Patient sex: M
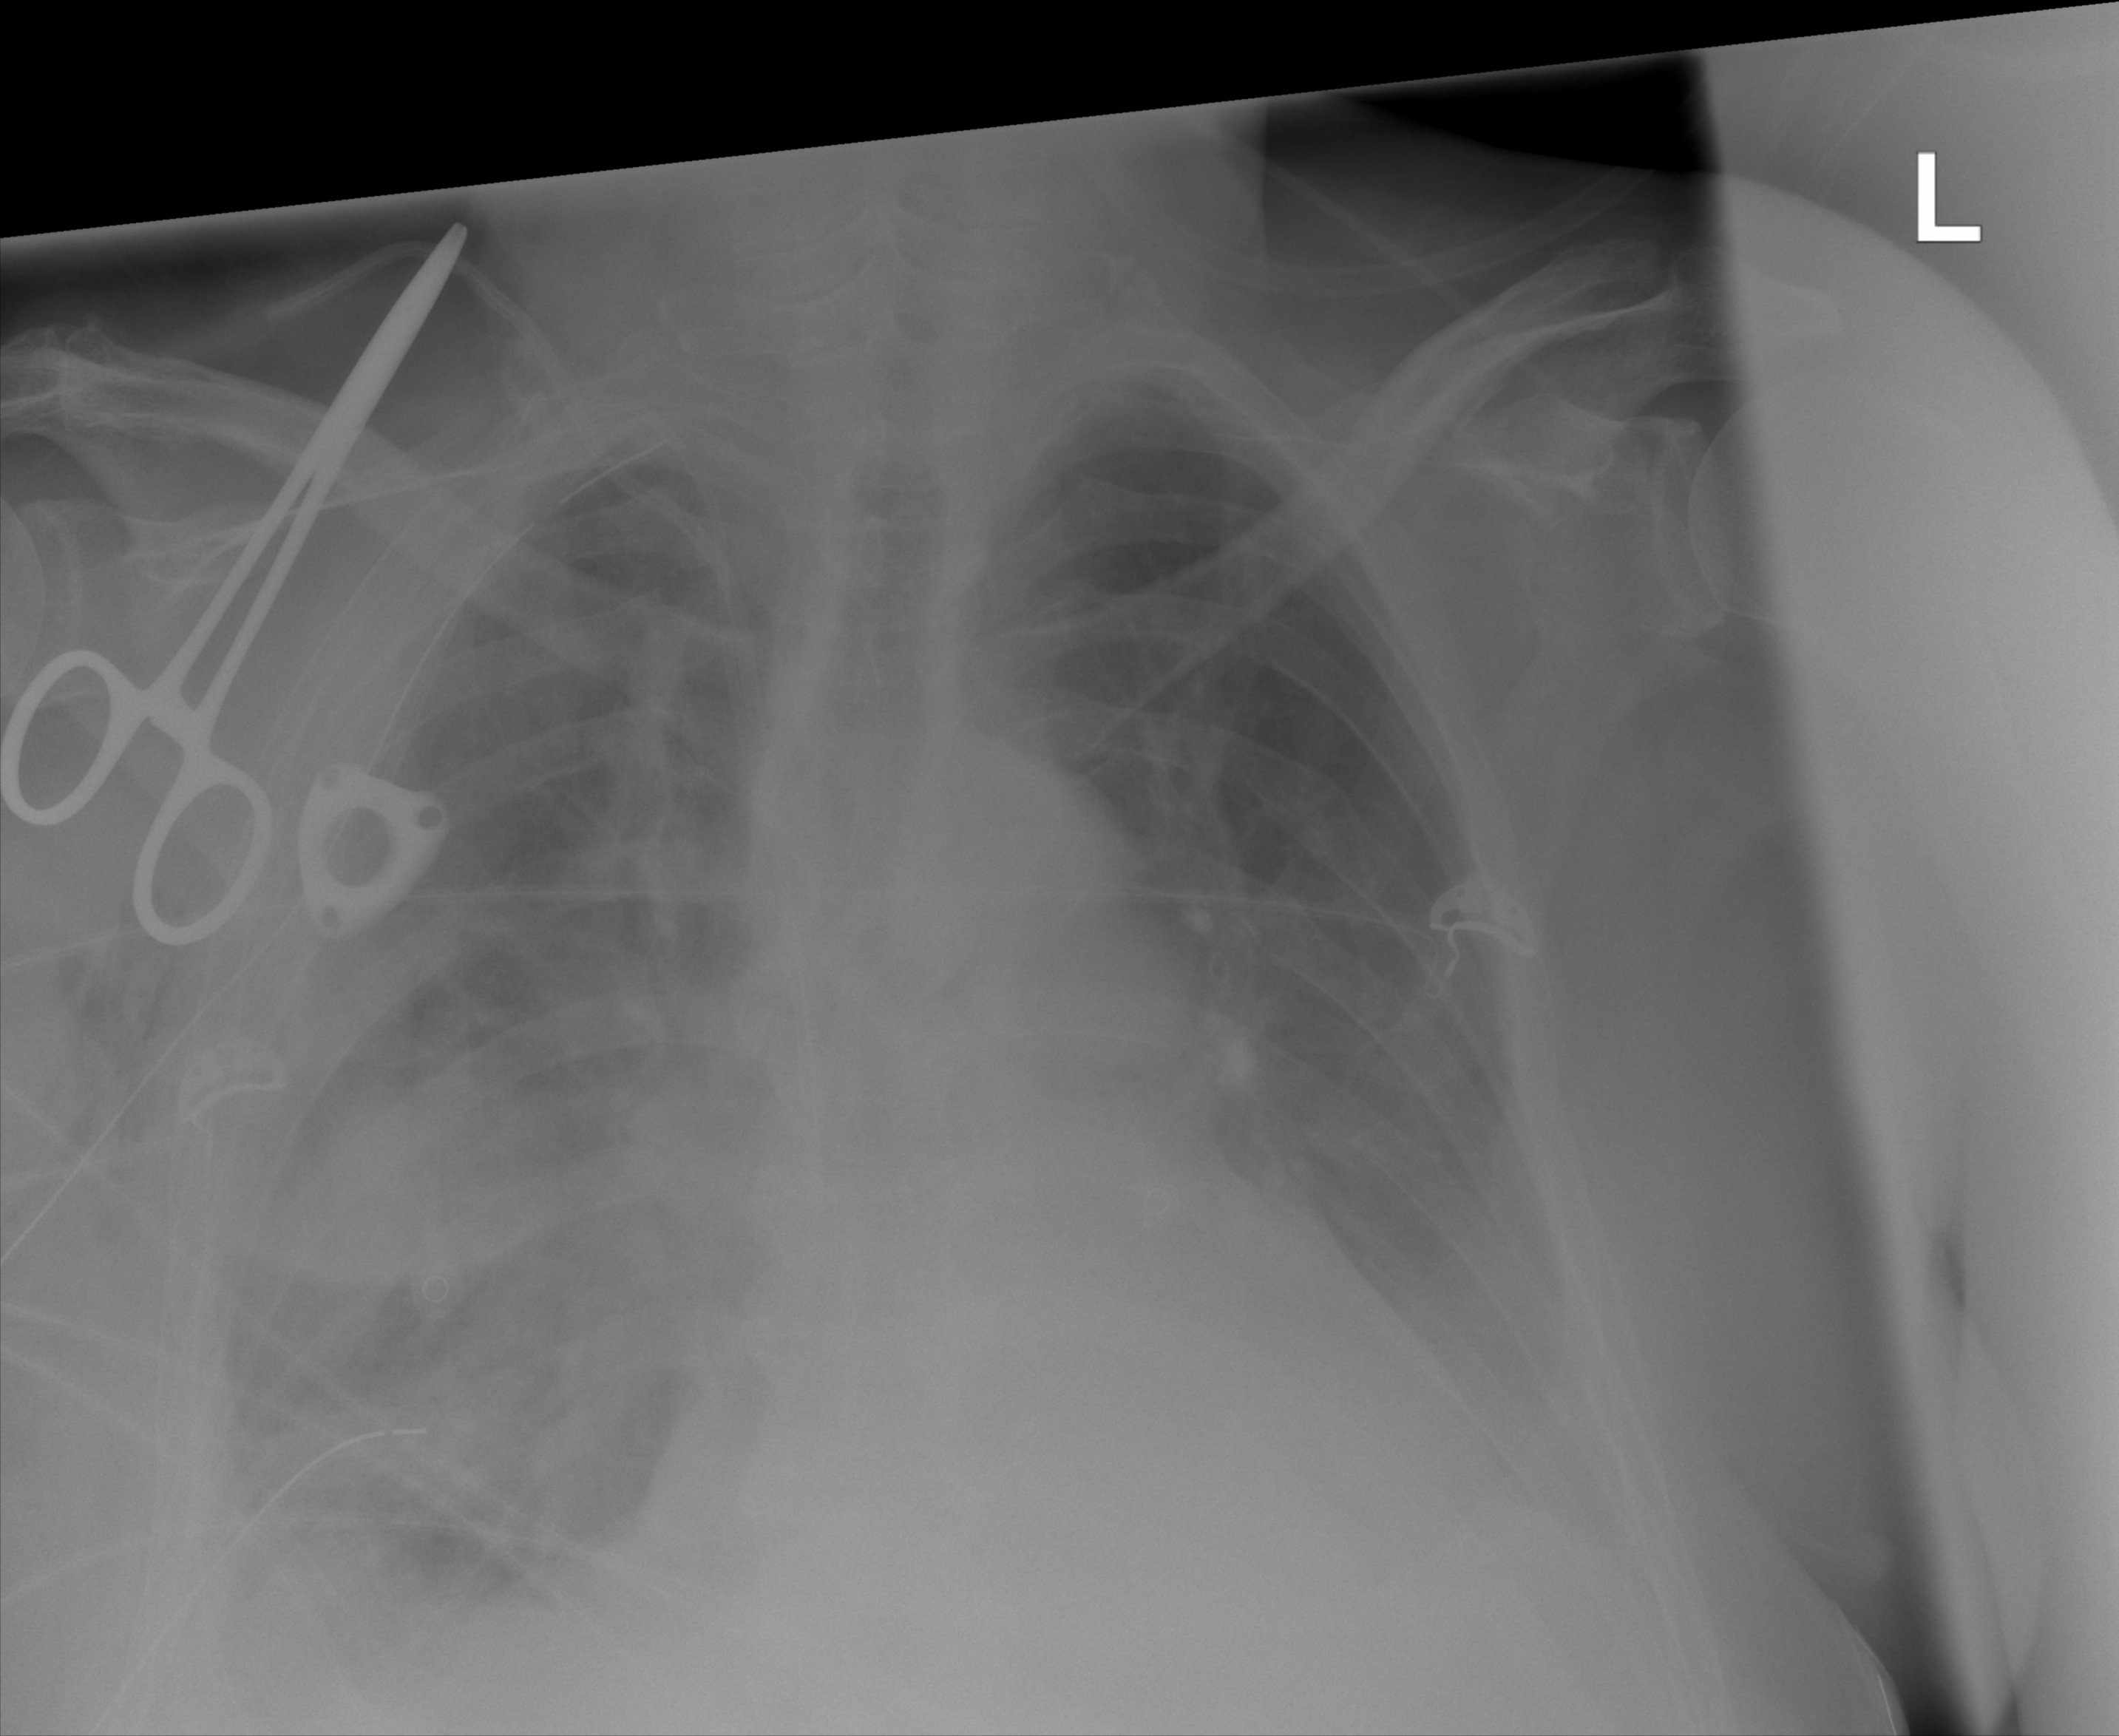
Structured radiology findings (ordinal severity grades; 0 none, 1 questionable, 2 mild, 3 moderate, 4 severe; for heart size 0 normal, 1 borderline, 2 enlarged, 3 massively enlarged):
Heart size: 2
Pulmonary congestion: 0
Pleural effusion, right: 2
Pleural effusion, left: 2
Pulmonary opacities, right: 2
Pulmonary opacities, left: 0
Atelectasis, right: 2
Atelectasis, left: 2